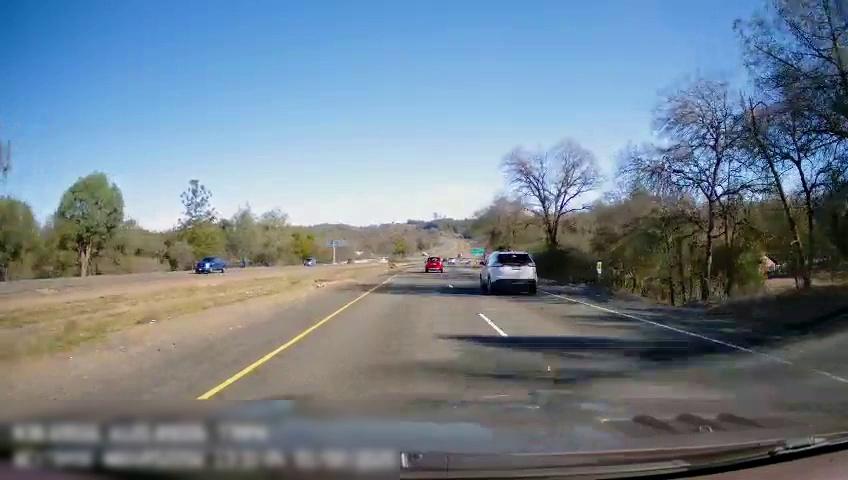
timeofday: Day
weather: Sunny
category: Drivable Space
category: Drivable Space
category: Vehicles | Car
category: Vehicles | SUV
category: Vehicles | Car
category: Vehicles | SUV
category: Vehicles | SUV
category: Lanes | Current Lane
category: Lanes | Current Lane
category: Lanes | Alternate Lane
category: Traffic | Signs